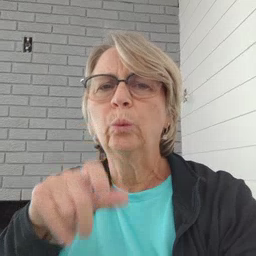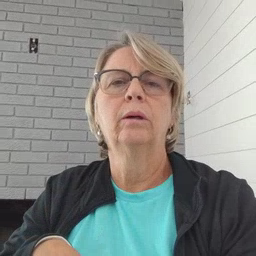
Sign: who